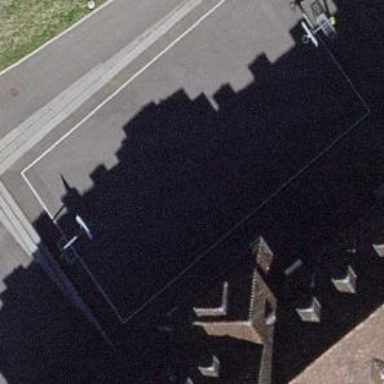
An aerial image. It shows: Basketball court on pitch.